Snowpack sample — Buffalo Mountain, Silverthorne, Colorado, USA (2/22/26, 2:02 PM MST)
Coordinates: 39.622, -106.113
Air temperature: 33 °F
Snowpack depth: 63 cm
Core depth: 20 cm
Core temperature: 23 °F
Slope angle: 11°, slope face: 116°
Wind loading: low
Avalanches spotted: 0
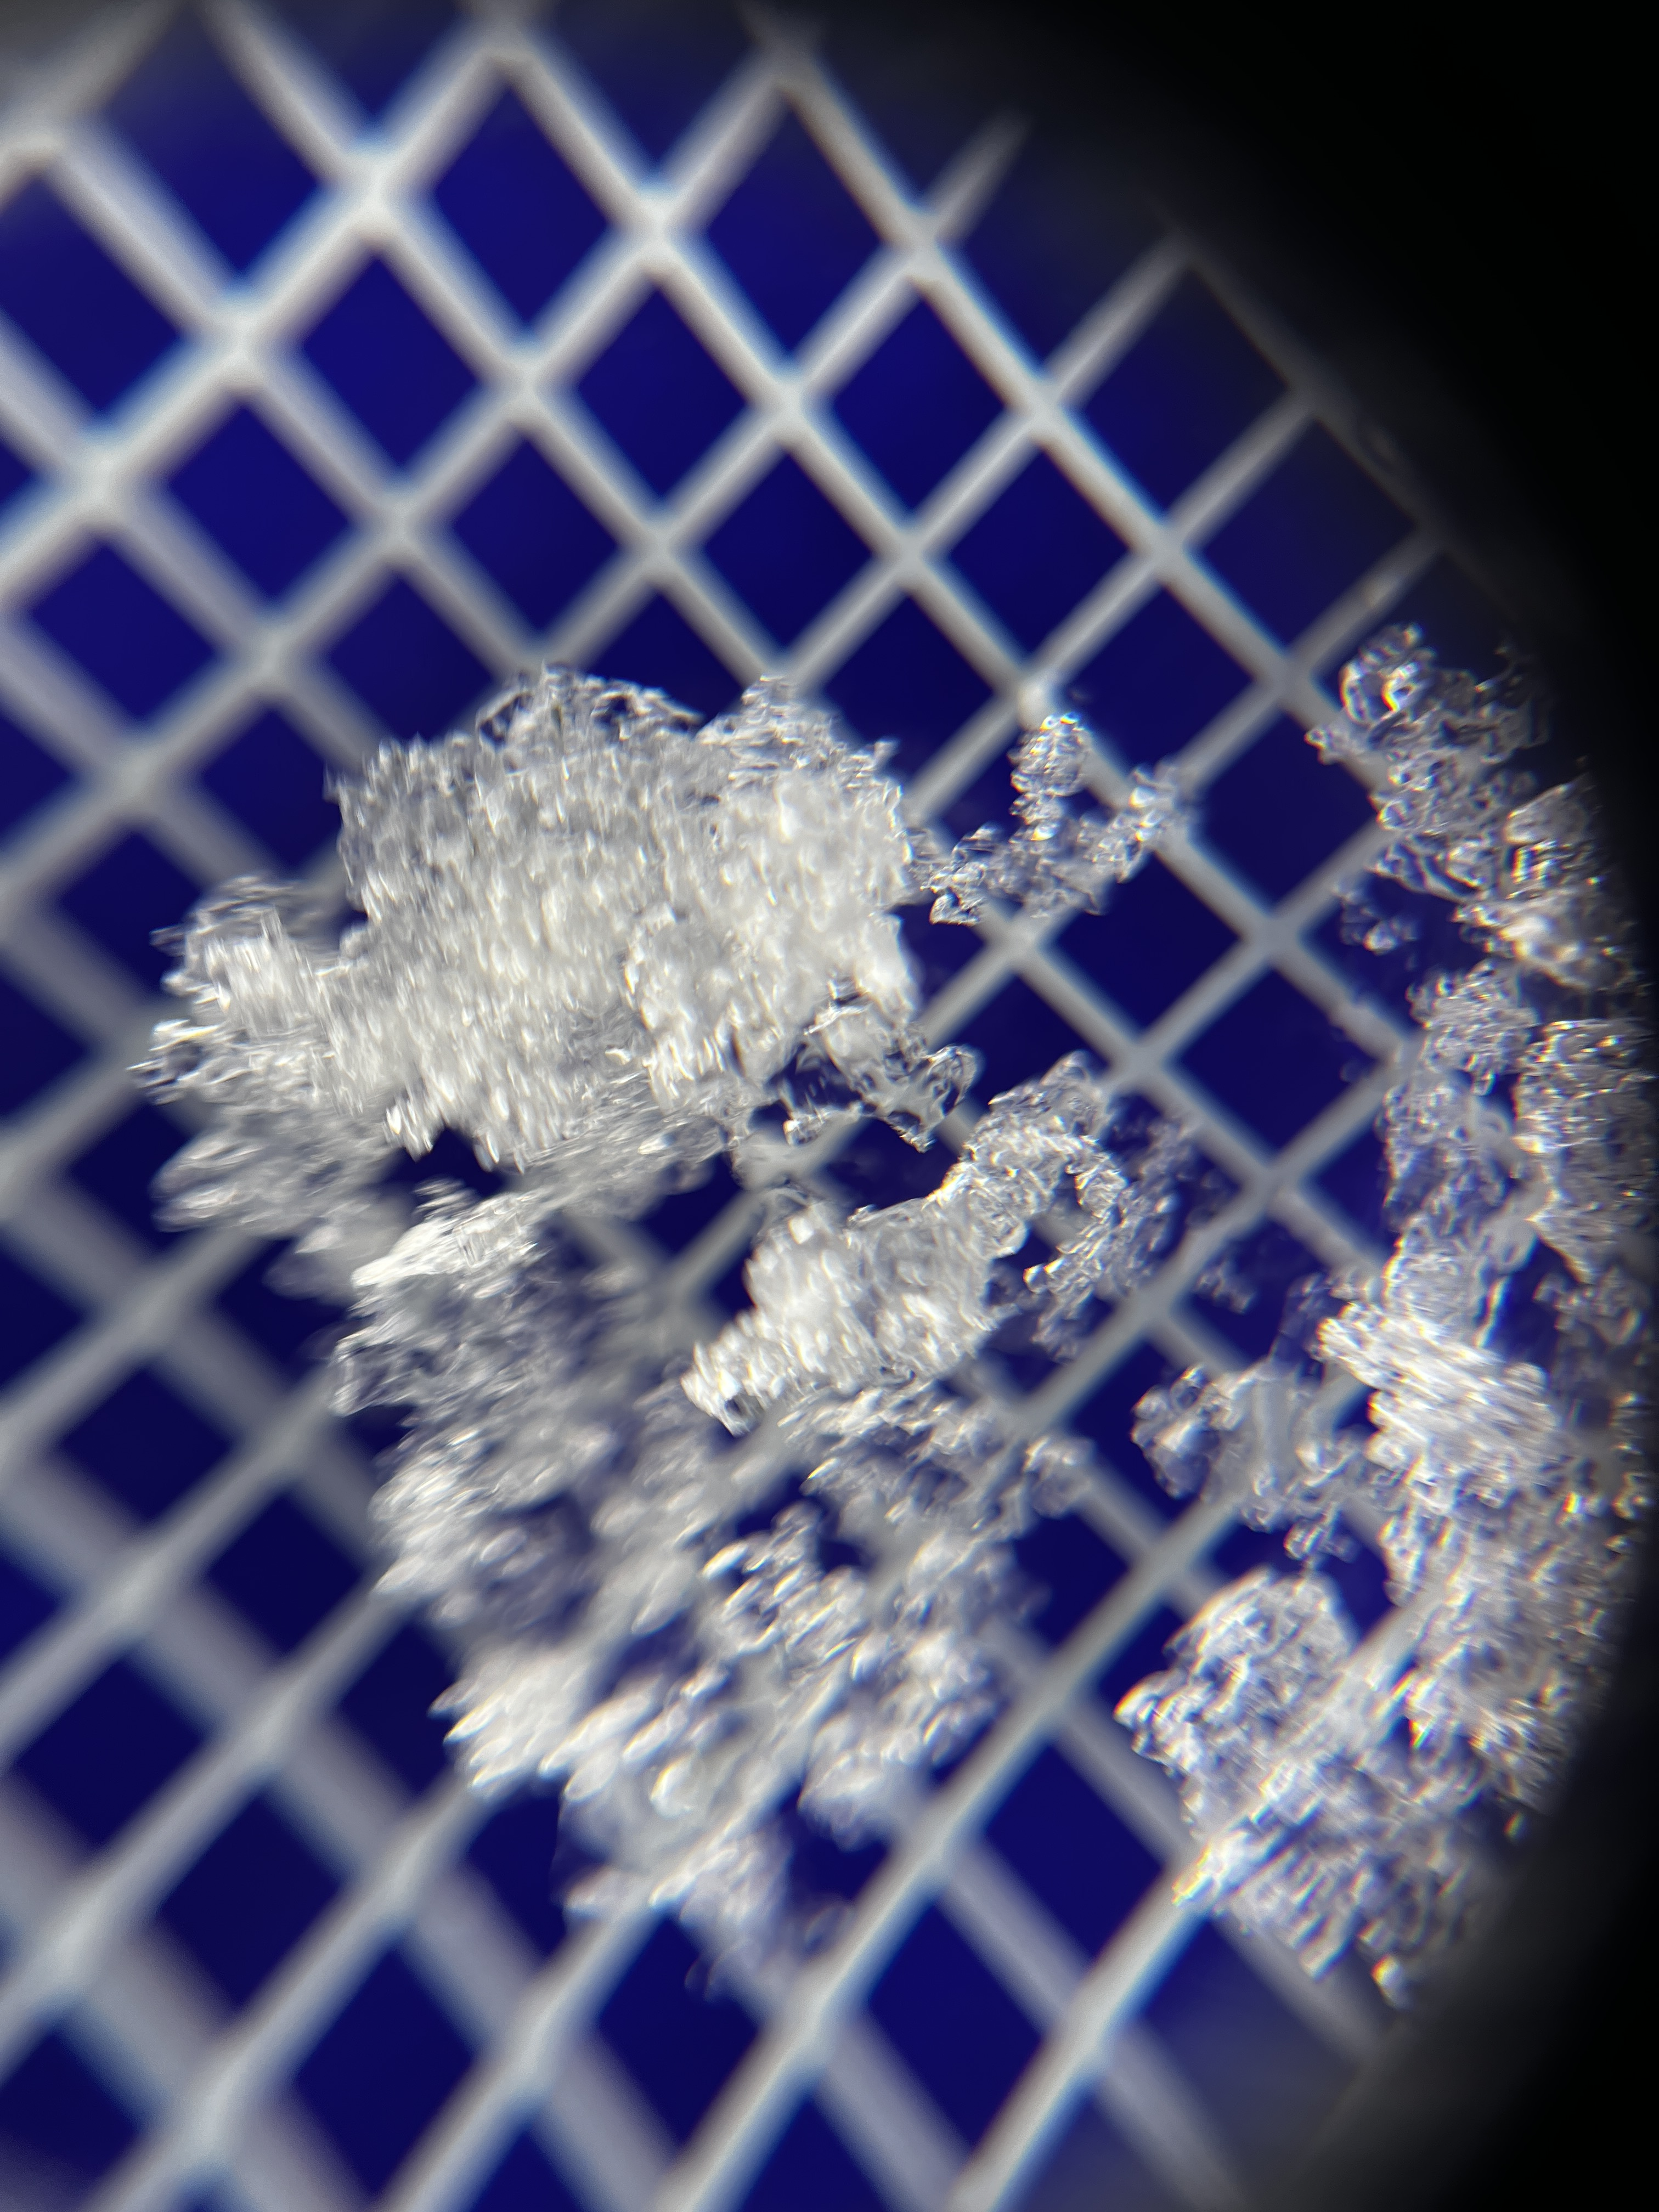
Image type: magnified_profile
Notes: In a firebreak similar to site 1, minimal wind loading with no spotted avalanches (not many faces in view though)